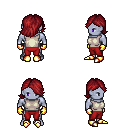
a pixel art fantasy rpg character, male body template, dark elf, purple skin, white sleeveless shirt, red pants, brunette swoop hairstyle, gold gloves, gold boots, four views (front, back, left, right), 2x2 character sprite sheet, small pixel art, hard edges, no anti-aliasing